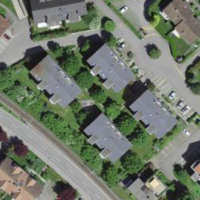
EUNIS habitat code: 55
Species observed at this site:
Salvia pratensis